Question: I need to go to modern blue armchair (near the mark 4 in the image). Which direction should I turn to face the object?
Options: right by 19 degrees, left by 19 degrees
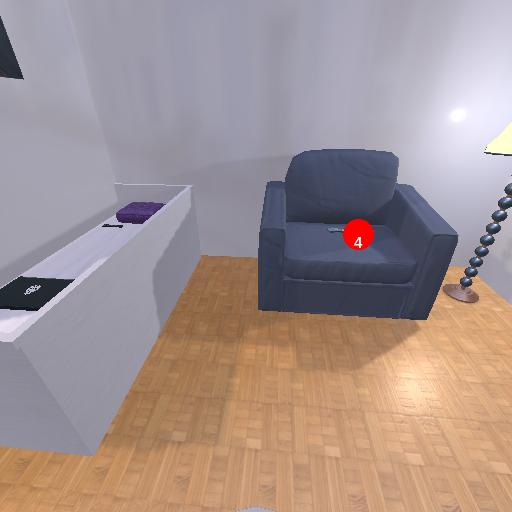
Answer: right by 19 degrees